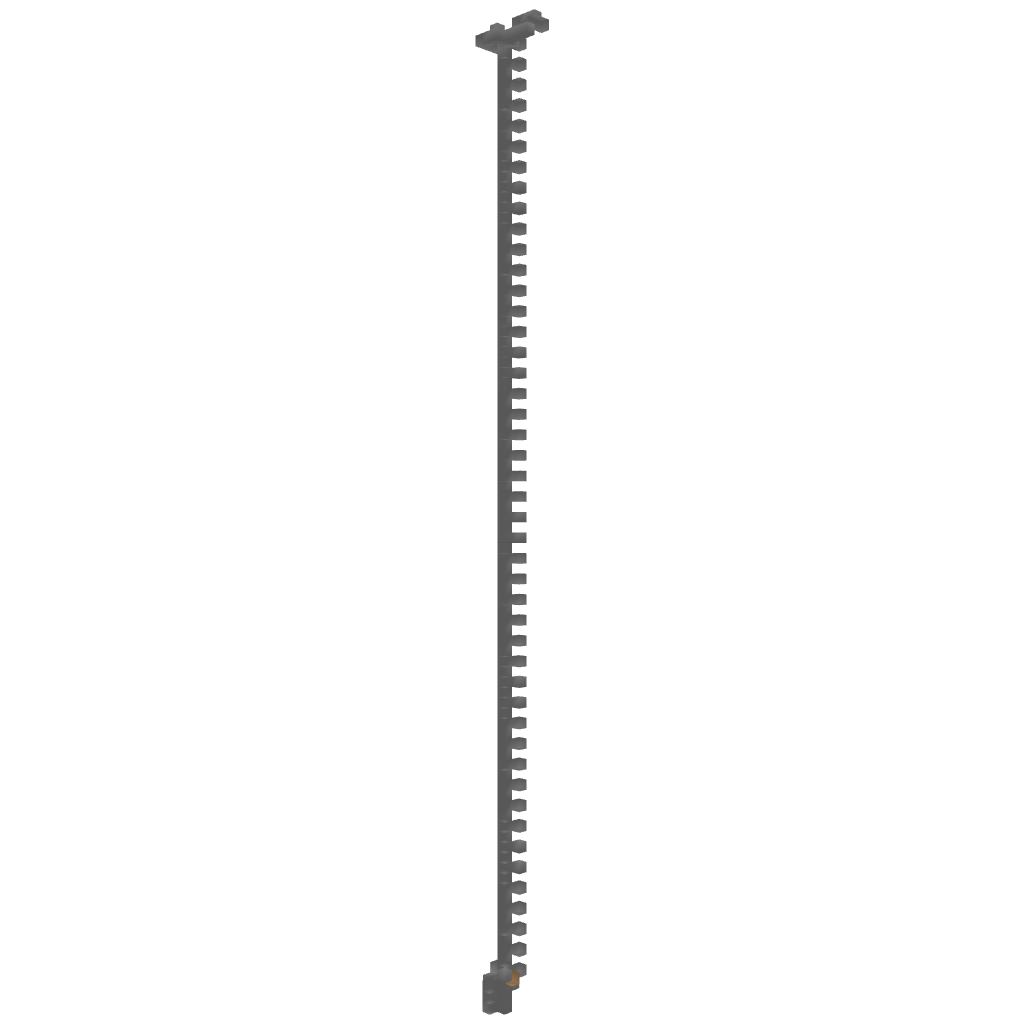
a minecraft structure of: Anvil Drop bad low quality